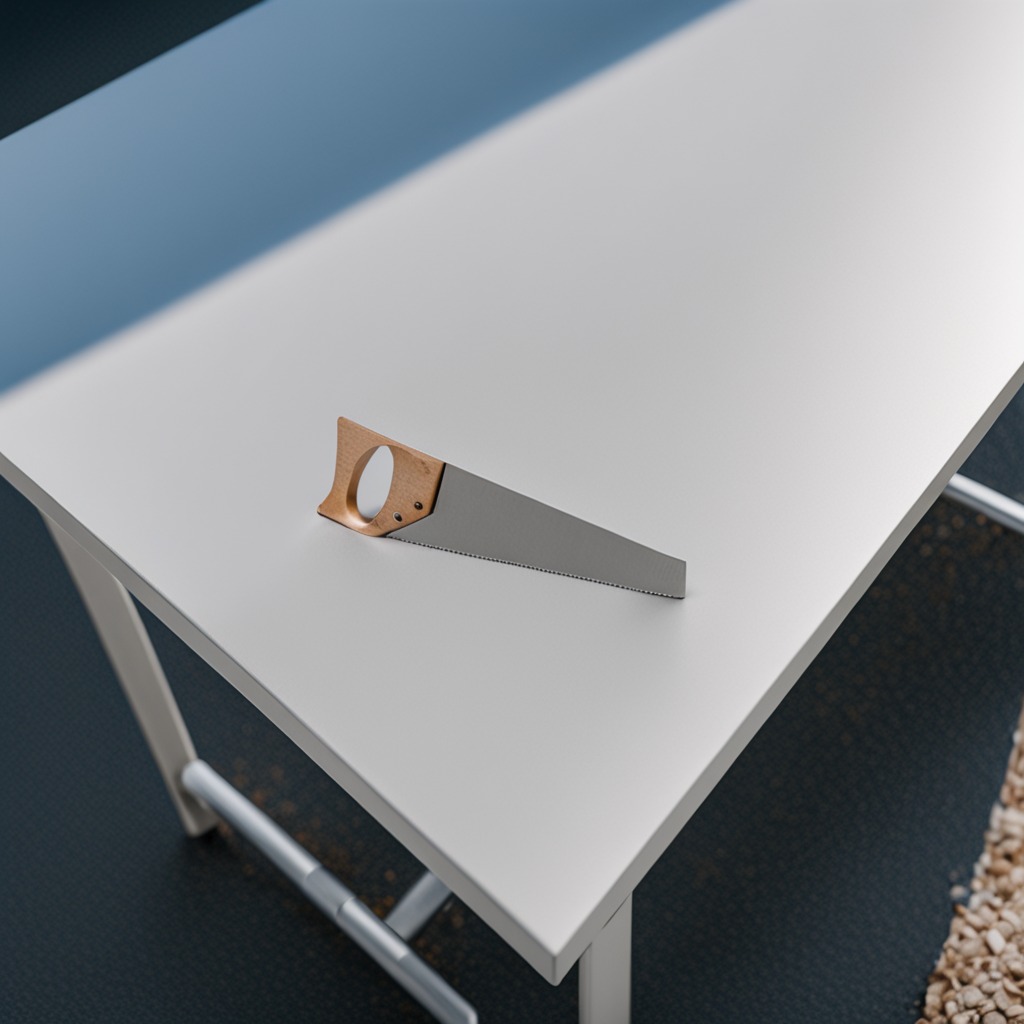
A metal saw lies on the table.